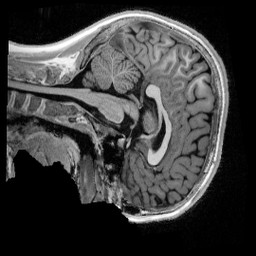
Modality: UNIT1_denoised
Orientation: sagittal
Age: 10
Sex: male
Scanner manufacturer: siemens
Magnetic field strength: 3 T
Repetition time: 4 s
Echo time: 0.00303 s